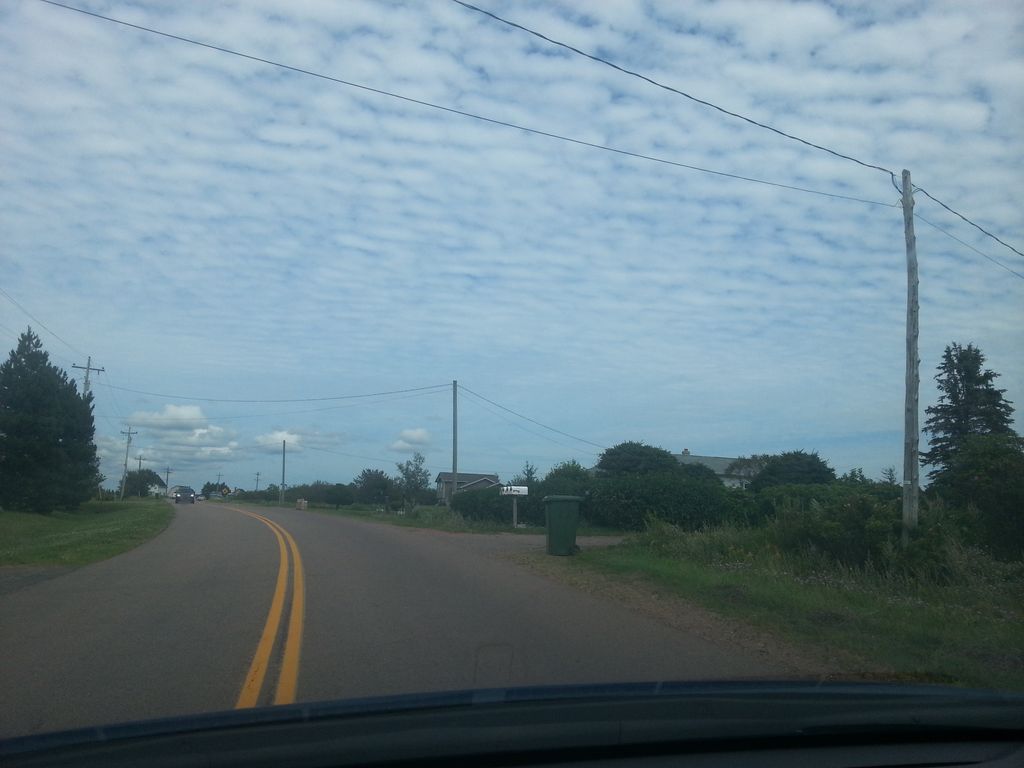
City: charlottetown